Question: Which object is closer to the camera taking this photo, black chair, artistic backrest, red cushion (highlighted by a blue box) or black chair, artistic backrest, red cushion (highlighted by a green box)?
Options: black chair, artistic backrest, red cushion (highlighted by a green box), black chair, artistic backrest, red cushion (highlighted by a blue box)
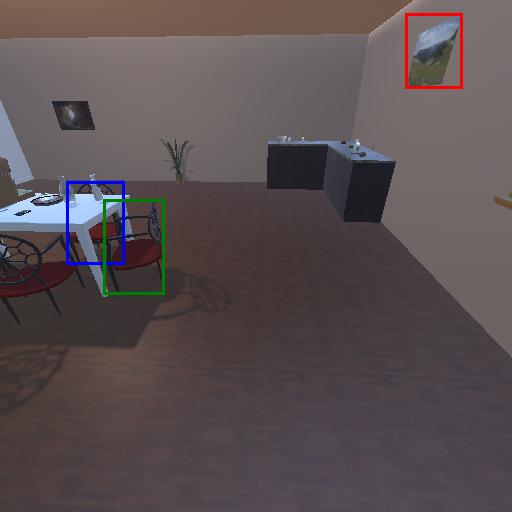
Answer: black chair, artistic backrest, red cushion (highlighted by a green box)